Question: I am asking to for a help because I do not know SQL very well.
I need to join two tables and count occurrences some values from second table to achieve effect like statistics table which will have coluns:
Result Table:
- - - - - - -
My Result Table needs to have first two columns (contry and site) comes from first table "Violations" and next 5 columns which will contain numbers (count) of occurrences status_id in "Violations" in each of possible values of id from Status table.
Now I can upload image of table result what I want to achieve:

So, I have existing two tables: Violations and Status.
Violations:
- - - - -
Status:
- -
In result of my join is to have table which should contain columns:
- -
My pseudo code and abstract try:
'''
SELECT v.country, v.site, count(v.status_id == 1), count(v.status_id == 2), count(v.status_id == 3), count(v.status_id == 4)
FROM Violations v JOIN Status s
ON v.status_id=s.id
GROUP BY v.country, v.site
'''
Pleas help me to write correct sql query, because have big problem to do that.
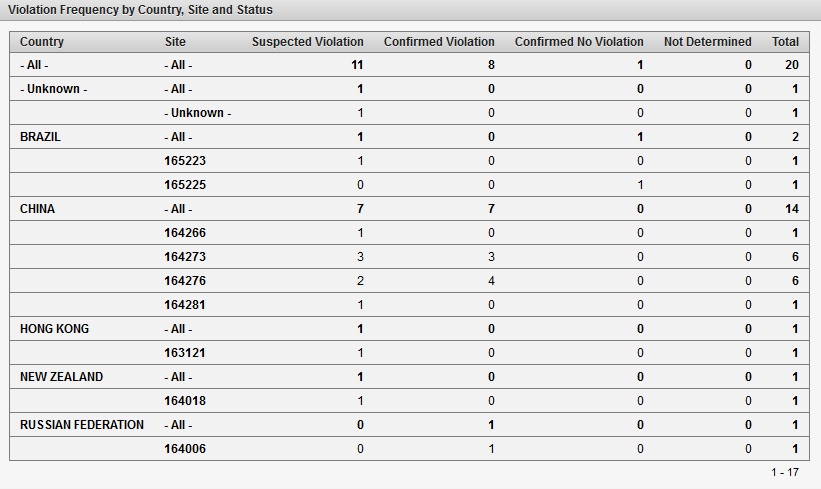
Answer: You should be able to use an aggregate function with a 'CASE' expression to get the result:
'''
select v.country,
v.site,
SUM(case when s.id = 1 then 1 else 0 end) Total_SuspectedViolations,
SUM(case when s.id = 2 then 1 else 0 end) Total_ConfirmedViolations,
SUM(case when s.id = 3 then 1 else 0 end) Total_ConfirmedNoViolations,
SUM(case when s.id = 4 then 1 else 0 end) Total_NotDetermined,
COUNT(*) Total
from violations v
inner join status s
on v.status_id = s.id
group by v.country, v.site
'''
See <URL>
This can also be written without the 'JOIN':
'''
select v.country,
v.site,
SUM(case when v.status_id = 1 then 1 else 0 end) Total_SuspectedViolations,
SUM(case when v.status_id = 2 then 1 else 0 end) Total_ConfirmedViolations,
SUM(case when v.status_id = 3 then 1 else 0 end) Total_ConfirmedNoViolations,
SUM(case when v.status_id = 4 then 1 else 0 end) Total_NotDetermined,
COUNT(*) Total
from violations v
group by v.country, v.site
'''
See <URL>